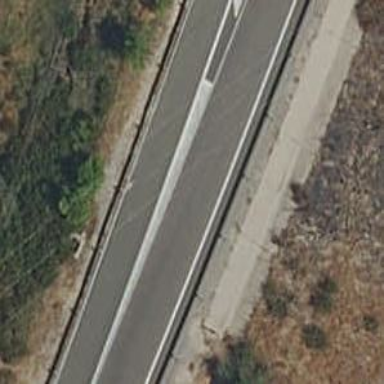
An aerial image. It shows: Motorway link.